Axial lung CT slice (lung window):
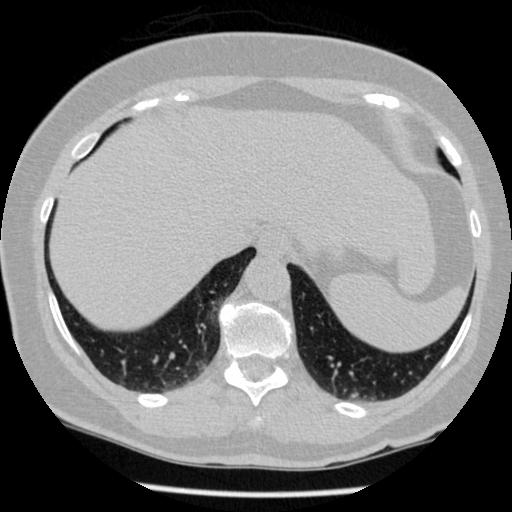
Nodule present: no